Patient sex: F
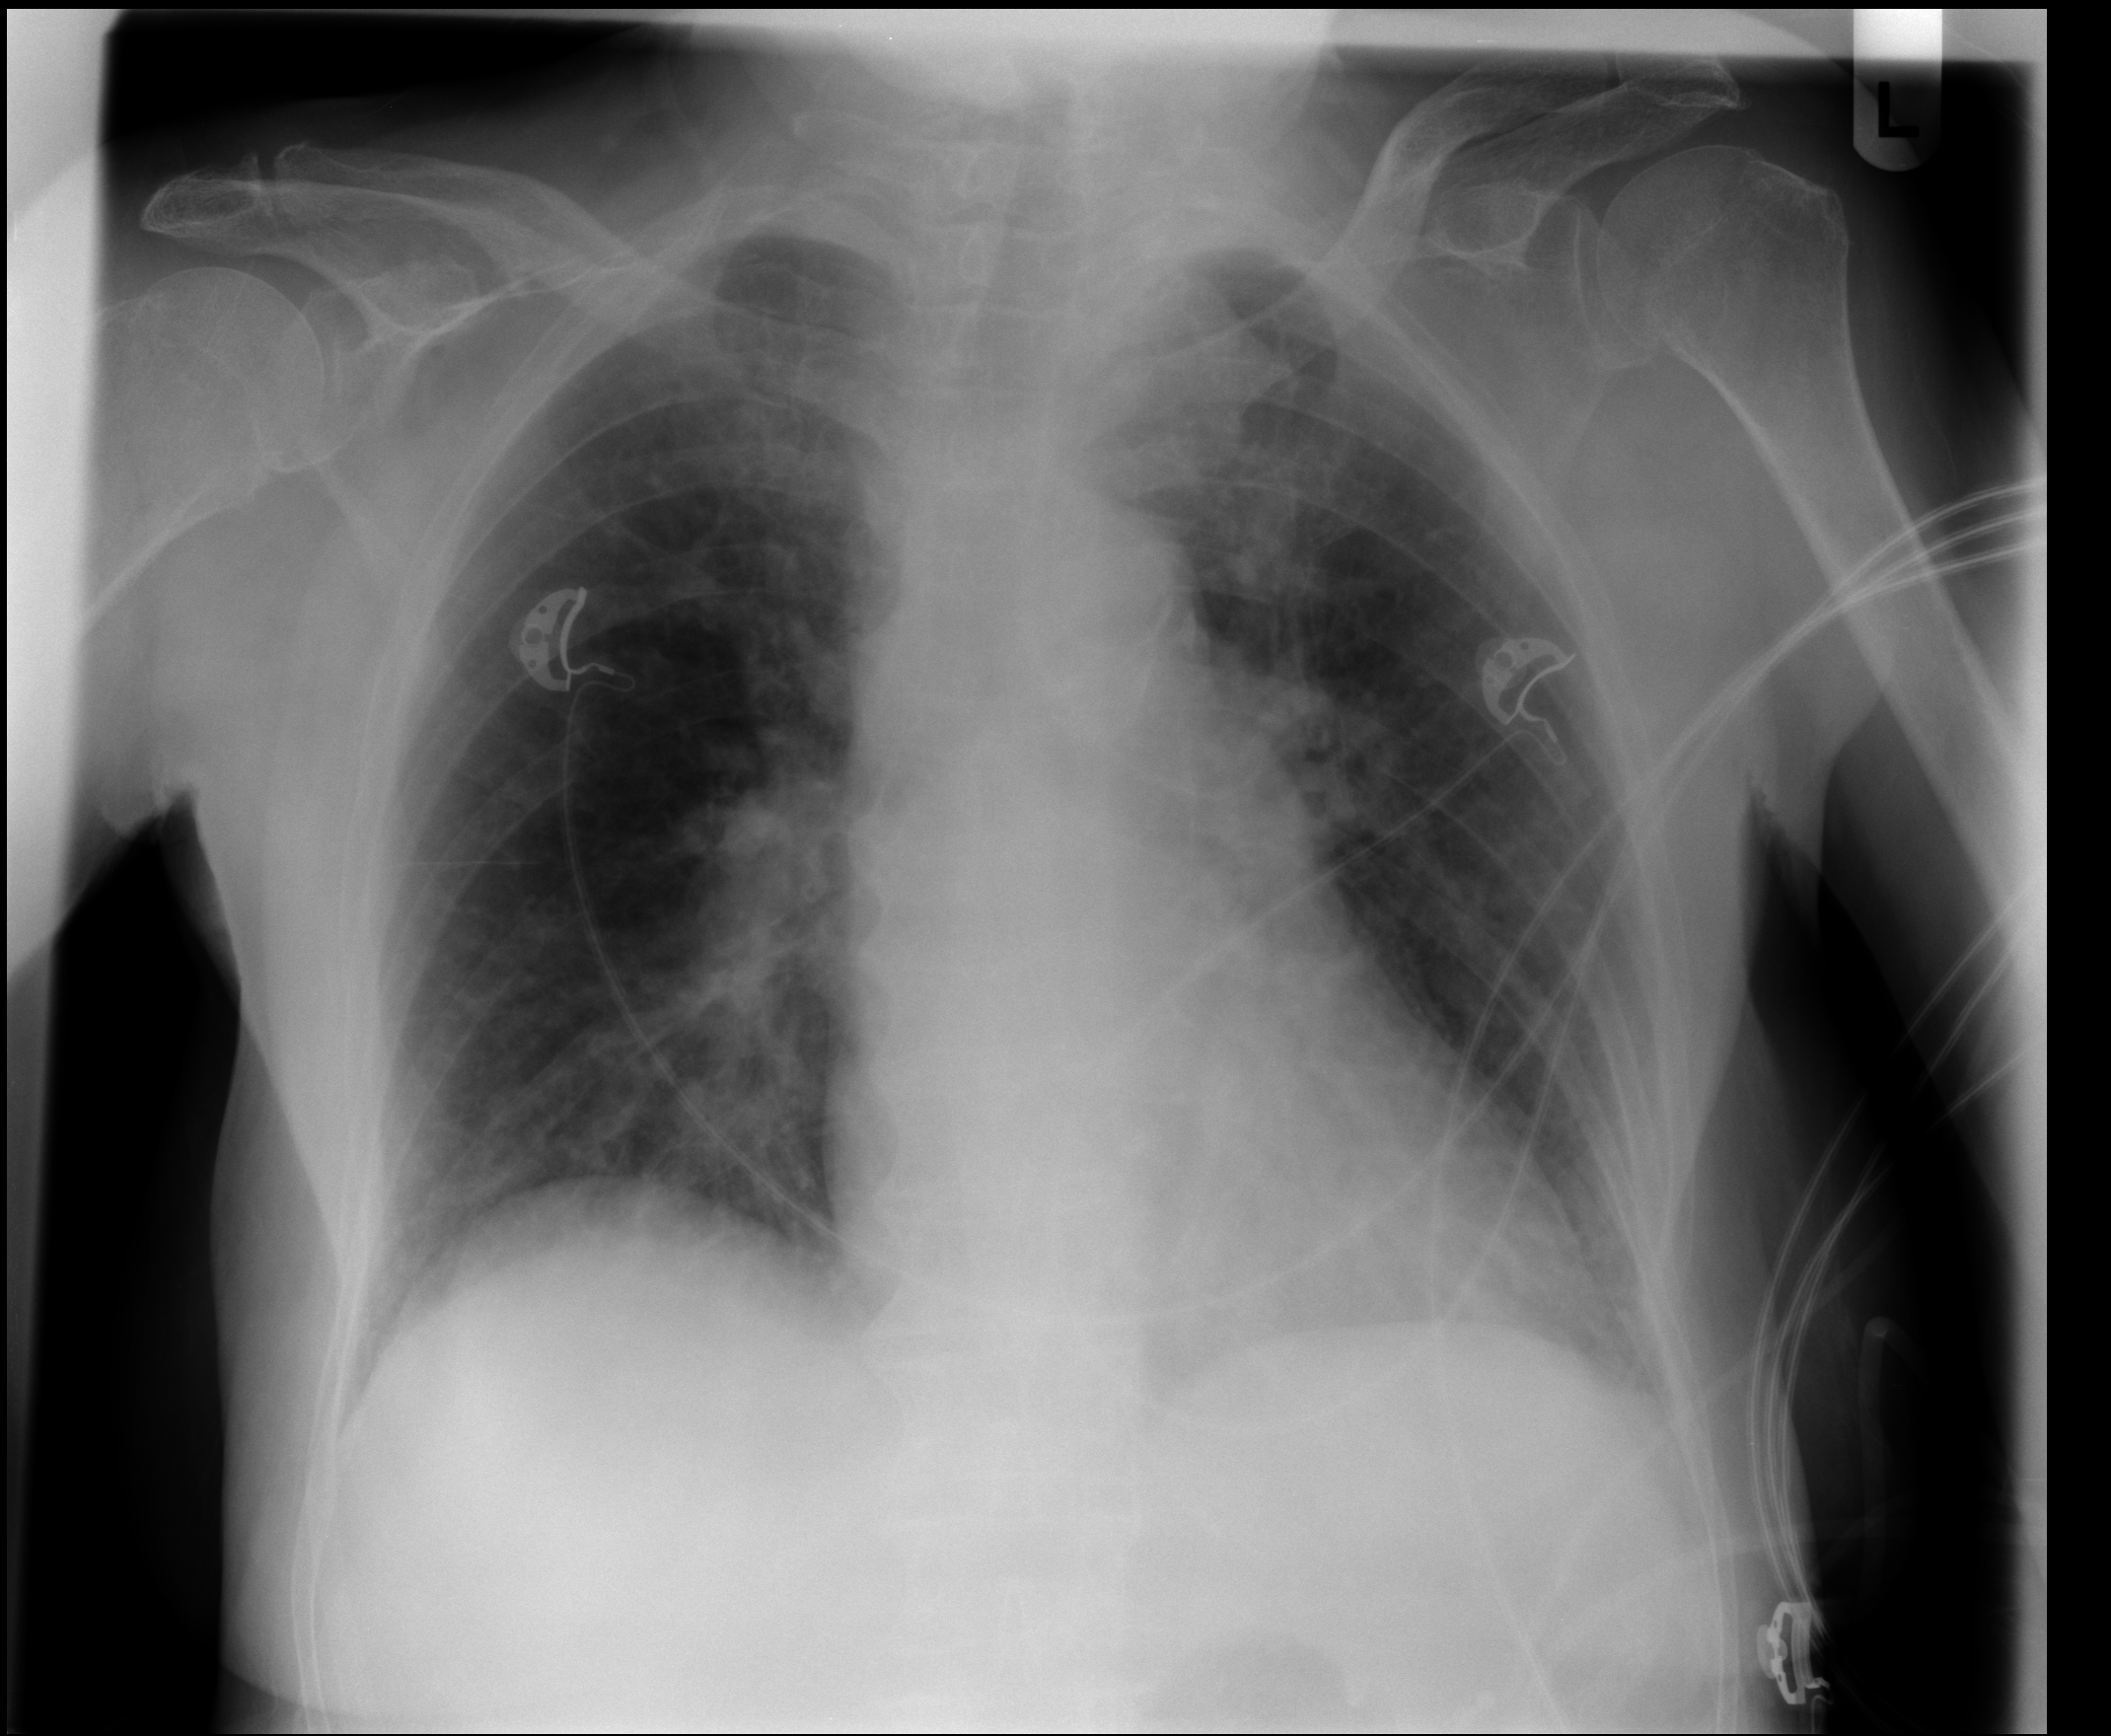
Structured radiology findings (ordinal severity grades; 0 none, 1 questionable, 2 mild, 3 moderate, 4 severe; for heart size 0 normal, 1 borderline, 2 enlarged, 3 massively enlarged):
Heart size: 0
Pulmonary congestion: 2
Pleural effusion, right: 0
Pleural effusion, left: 1
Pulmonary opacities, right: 1
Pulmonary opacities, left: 1
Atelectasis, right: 1
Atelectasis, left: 1